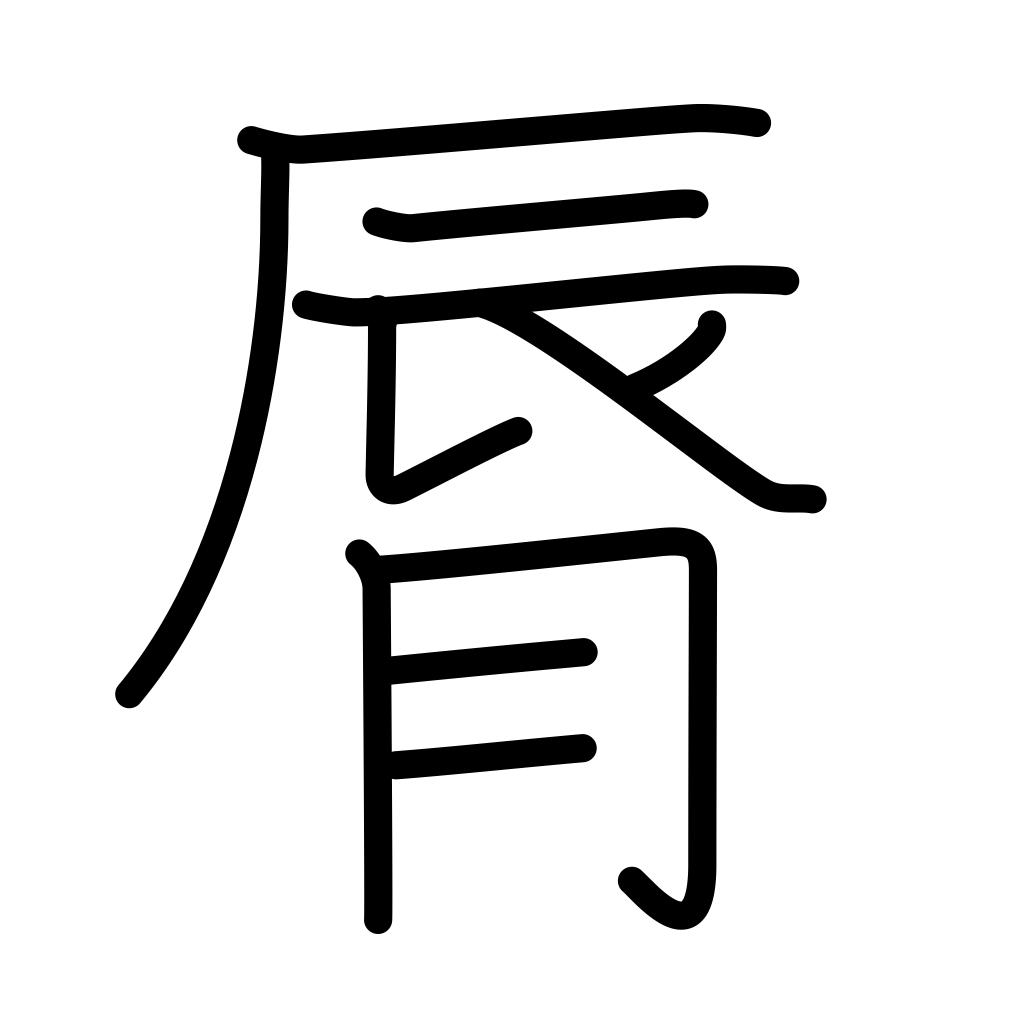
Meaning: lip